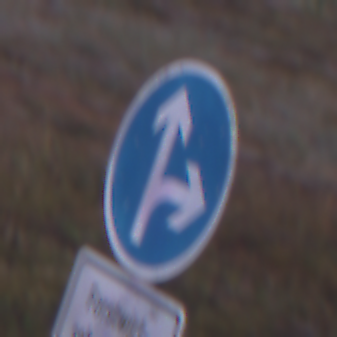
Verkehrszeichen: VorgeschriebeneFahrtrichtungGeradeausOderRechts
Zusatzzeichen unten: BesondereFahrzeugeUndTransportgueter7
Umgebung: Outdoor, Nature
Tageszeit: SunriseSunset
Wetter: Clear
Licht: Natural
Jahreszeit: NotSpecified
Kontrast: LowContrast